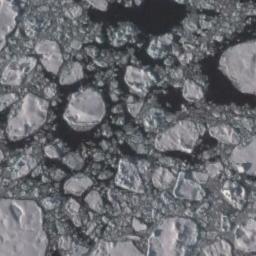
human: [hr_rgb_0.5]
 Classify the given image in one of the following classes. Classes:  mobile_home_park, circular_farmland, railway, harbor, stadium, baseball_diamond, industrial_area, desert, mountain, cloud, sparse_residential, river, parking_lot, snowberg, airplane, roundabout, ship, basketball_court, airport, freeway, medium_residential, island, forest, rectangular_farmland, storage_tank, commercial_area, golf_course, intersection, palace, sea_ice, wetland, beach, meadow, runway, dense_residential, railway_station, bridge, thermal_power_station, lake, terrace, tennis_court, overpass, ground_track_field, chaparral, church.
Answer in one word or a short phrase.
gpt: sea_ice